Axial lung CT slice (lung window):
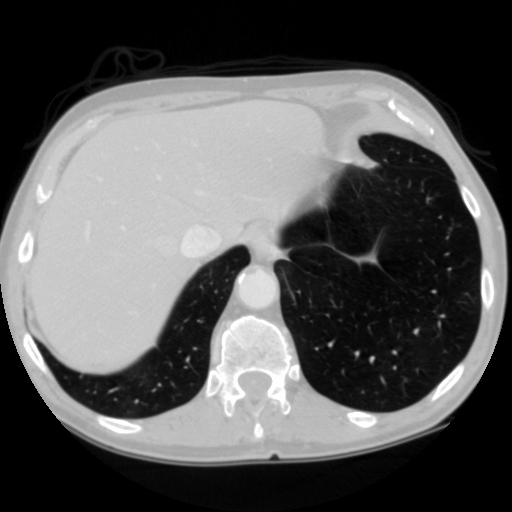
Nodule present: no